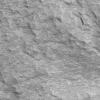
Atmospheric dust classification: not_dusty